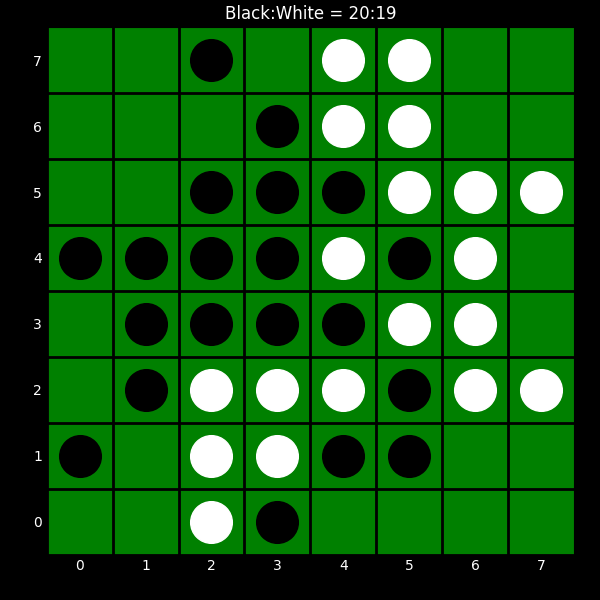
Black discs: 20
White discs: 19